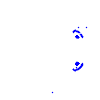
Particle: electron